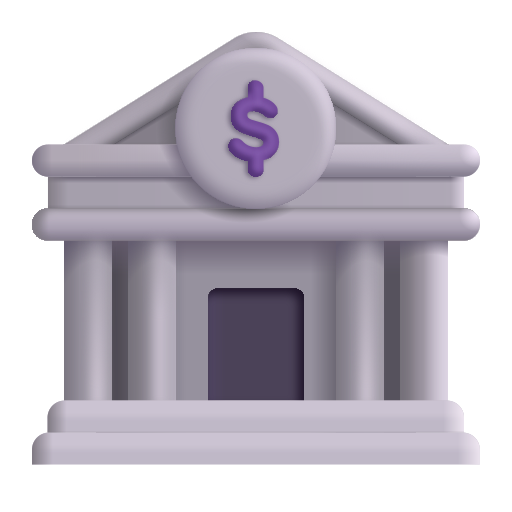
bank color